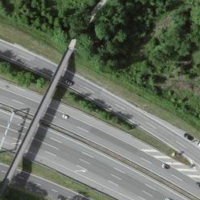
EUNIS habitat code: 57
Species observed at this site:
Chorthippus biguttulus